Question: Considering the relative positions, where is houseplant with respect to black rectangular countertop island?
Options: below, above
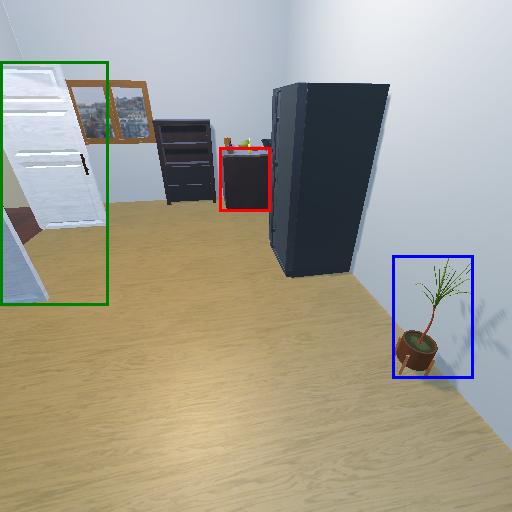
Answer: below